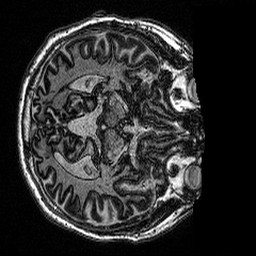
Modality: MP2RAGE
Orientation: axial
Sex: male
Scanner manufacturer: siemens
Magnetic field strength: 3 T
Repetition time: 5 s
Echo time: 0.00292 s